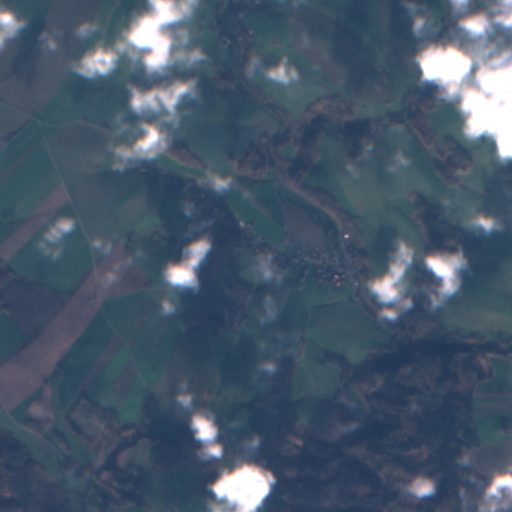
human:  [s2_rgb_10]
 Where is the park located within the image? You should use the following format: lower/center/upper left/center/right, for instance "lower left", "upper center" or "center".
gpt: The park is located in the center of the image.
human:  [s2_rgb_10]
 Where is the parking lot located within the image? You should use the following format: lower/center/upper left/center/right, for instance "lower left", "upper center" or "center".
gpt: The parking lot is located in the lower right of the image.
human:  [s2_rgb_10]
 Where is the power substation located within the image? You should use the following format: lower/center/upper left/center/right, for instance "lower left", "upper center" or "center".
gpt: The power substation is located in the center right of the image.
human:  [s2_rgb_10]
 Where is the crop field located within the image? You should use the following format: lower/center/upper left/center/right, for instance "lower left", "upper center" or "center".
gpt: There is no crop field in the image.